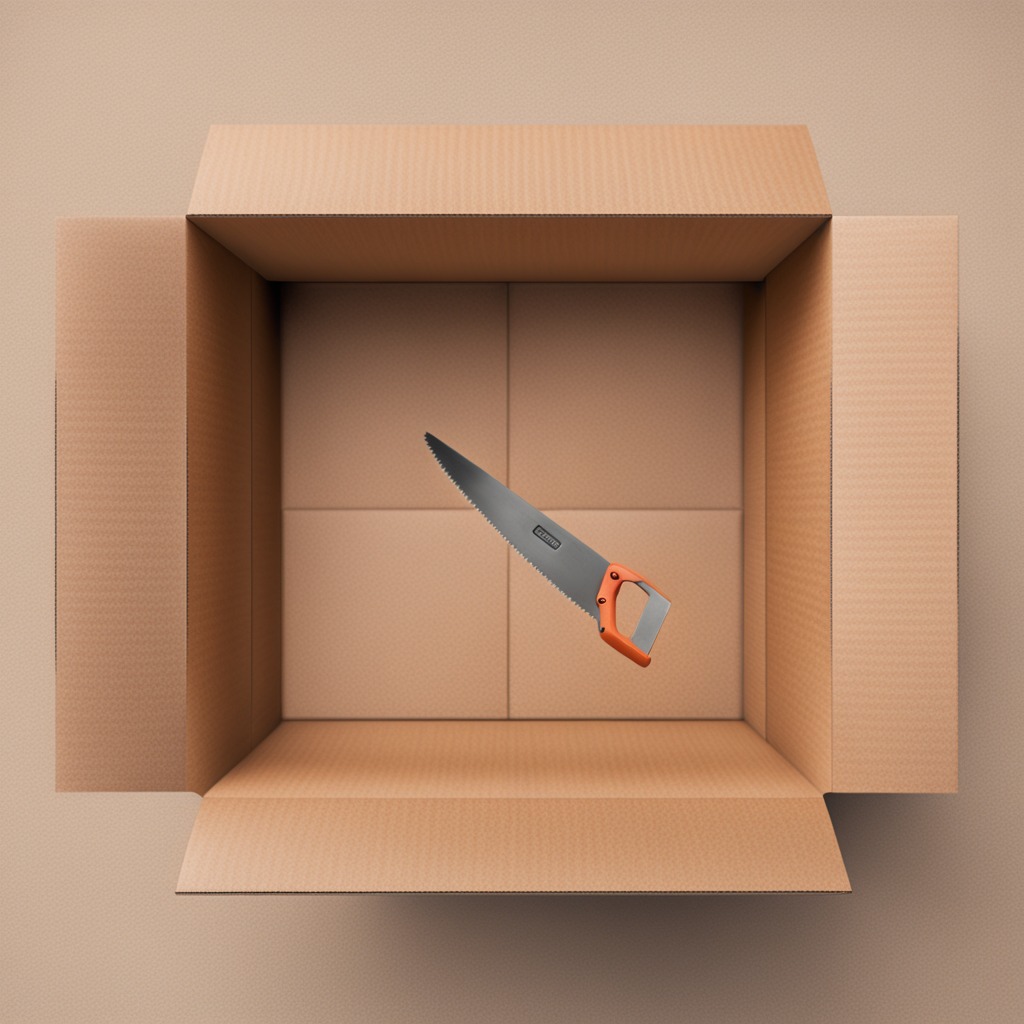
A handheld metal saw is lying on the clean dry cardboard box surface in an outdoor workshop during daytime bright natural light soft shadows slightly creased but